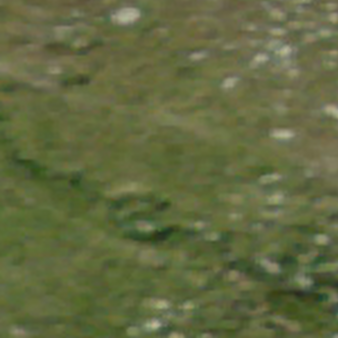
Label: other